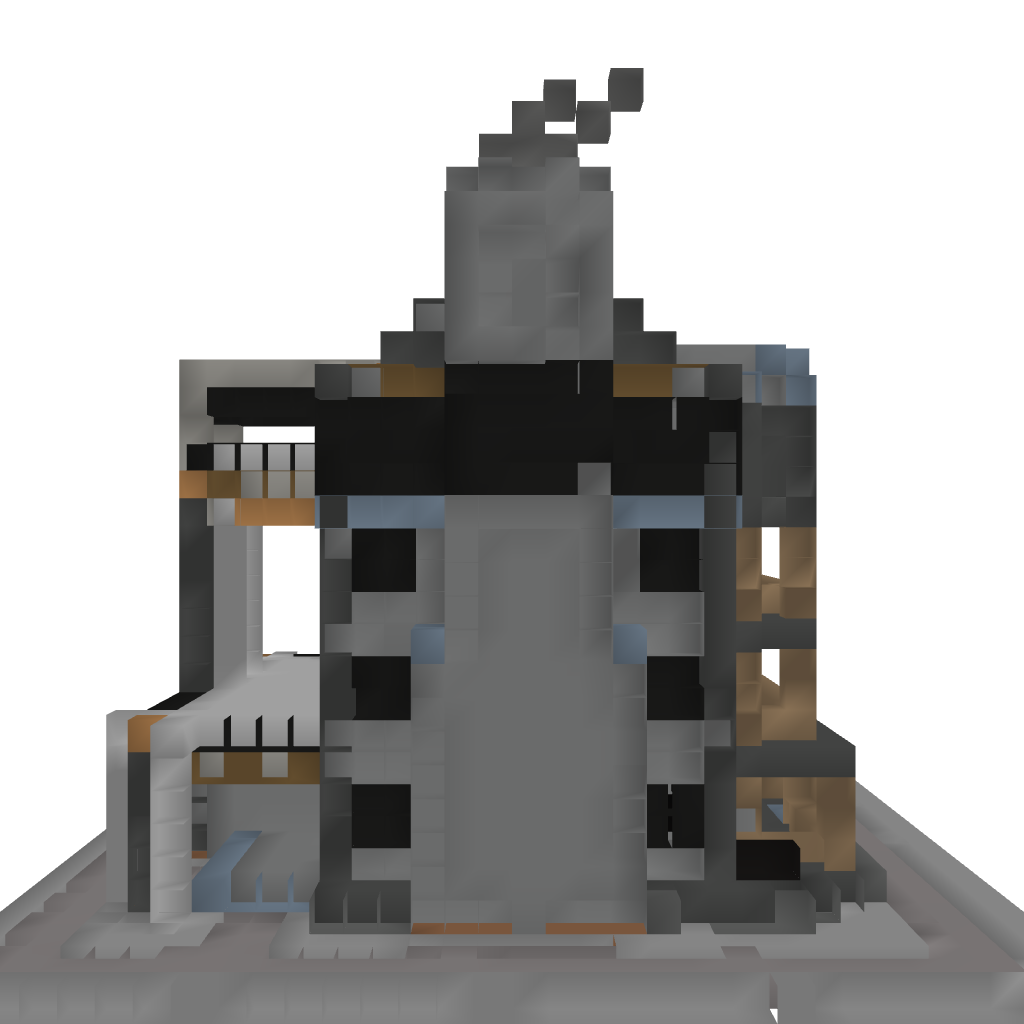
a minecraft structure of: Jacylin's House